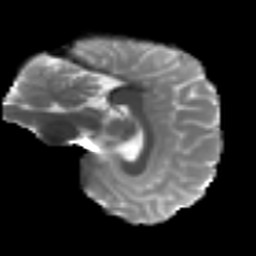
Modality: T2w
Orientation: sagittal
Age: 24
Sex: female
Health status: ill
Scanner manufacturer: siemens
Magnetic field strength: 3 T
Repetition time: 6.5 s
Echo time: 0.062 s